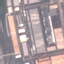
Land use / land cover class: Industrial